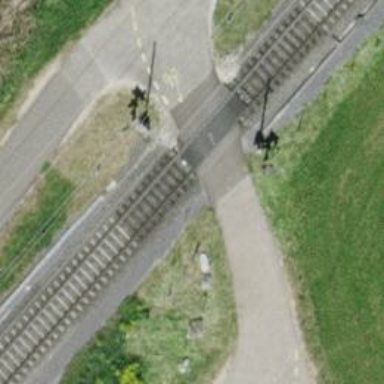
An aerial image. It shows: Full barrier level crossing on railway.